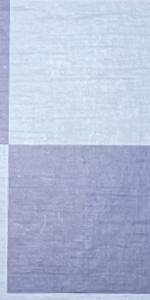
Label: Empty